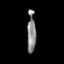
Tissue: prostate
Cell type: T cells
Senescence score: 0.7381
Nuclear area (px): 337
Mean DAPI intensity: 138.789